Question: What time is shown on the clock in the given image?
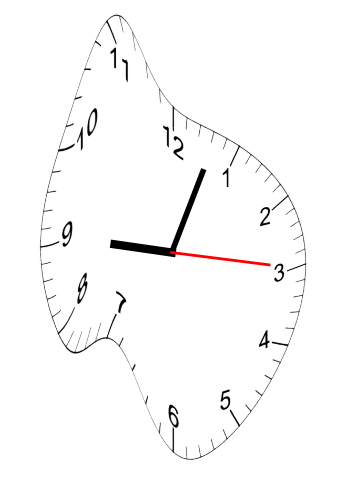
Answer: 09:03:15